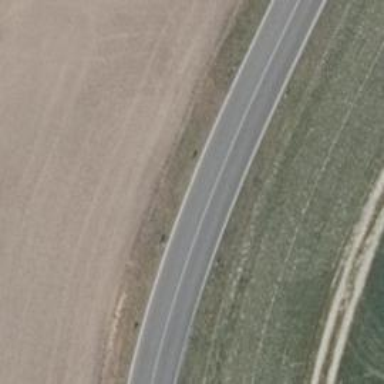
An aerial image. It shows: Asphalt road classified as primary highway.